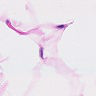
Metastatic tissue present: no